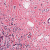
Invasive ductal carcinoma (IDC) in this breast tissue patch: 0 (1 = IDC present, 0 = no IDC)